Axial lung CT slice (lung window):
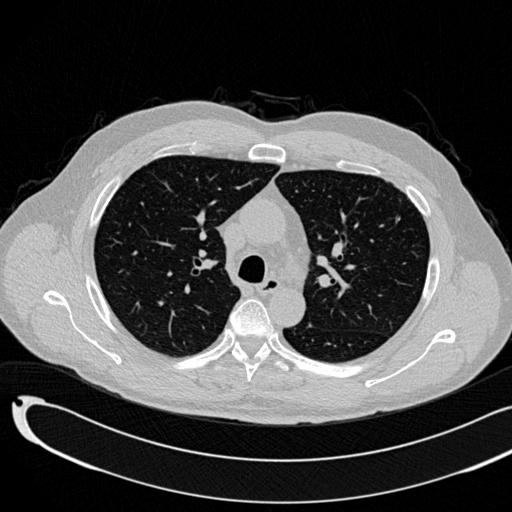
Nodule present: no